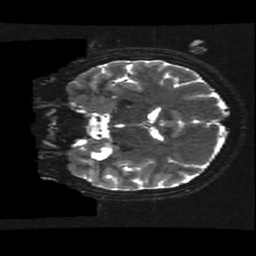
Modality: T2w
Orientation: coronal
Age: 16
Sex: female
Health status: ill
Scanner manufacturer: ge
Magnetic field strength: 3 T
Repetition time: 7.5 s
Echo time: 0.1015 s